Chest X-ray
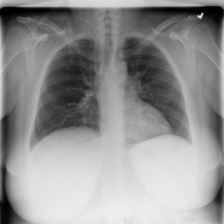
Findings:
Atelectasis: negative
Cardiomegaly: negative
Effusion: negative
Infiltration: negative
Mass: negative
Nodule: negative
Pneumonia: negative
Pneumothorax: negative
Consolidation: negative
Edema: negative
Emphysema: negative
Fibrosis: negative
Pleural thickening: negative
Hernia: negative